Current action and preconditions to check: trajectory_clear

Your task: For each precondition in the list above, predict whether it will hold at this action.

Consider the current scene as observed from the mobile robot's camera, and analyze the predicted future states of all dynamic agents (e.g., people, animals, vehicles, or any moving entities) within the NEXT SECOND.

IMPORTANT: Only answer "very likely" if you are absolutely certain—based on strong, clear evidence—that a dynamic agent will violate the precondition in the predicted future state. Do NOT answer "very likely" for unlikely, ambiguous, or low-probability risks.

Ask yourself for each precondition: Is there a high probability, with clear and convincing evidence, that the predicted future states of any dynamic agent will interfere with the predicted future state of the currently executing action within the NEXT SECOND, causing that precondition to fail?

Assess the risk level based on these predictions. Use "likely" or "very likely" if motions create a clear risk of interference.

Use "neutral" or "improbable" if agents are nearby but their predicted paths are clearly diverging or non-conflicting.

Failure Risk Categories: "very improbable", "improbable", "neutral", "likely", "very likely"

Answer Format: Output ONLY the probability_of_failure value from these categories: "very improbable", "improbable", "neutral", "likely", "very likely"

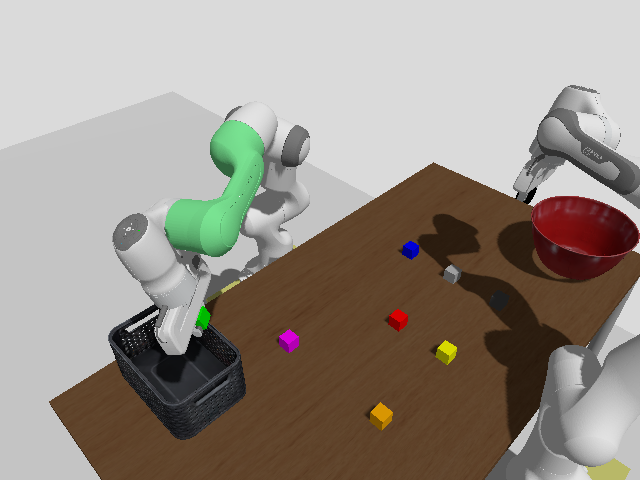

Answer: very improbable